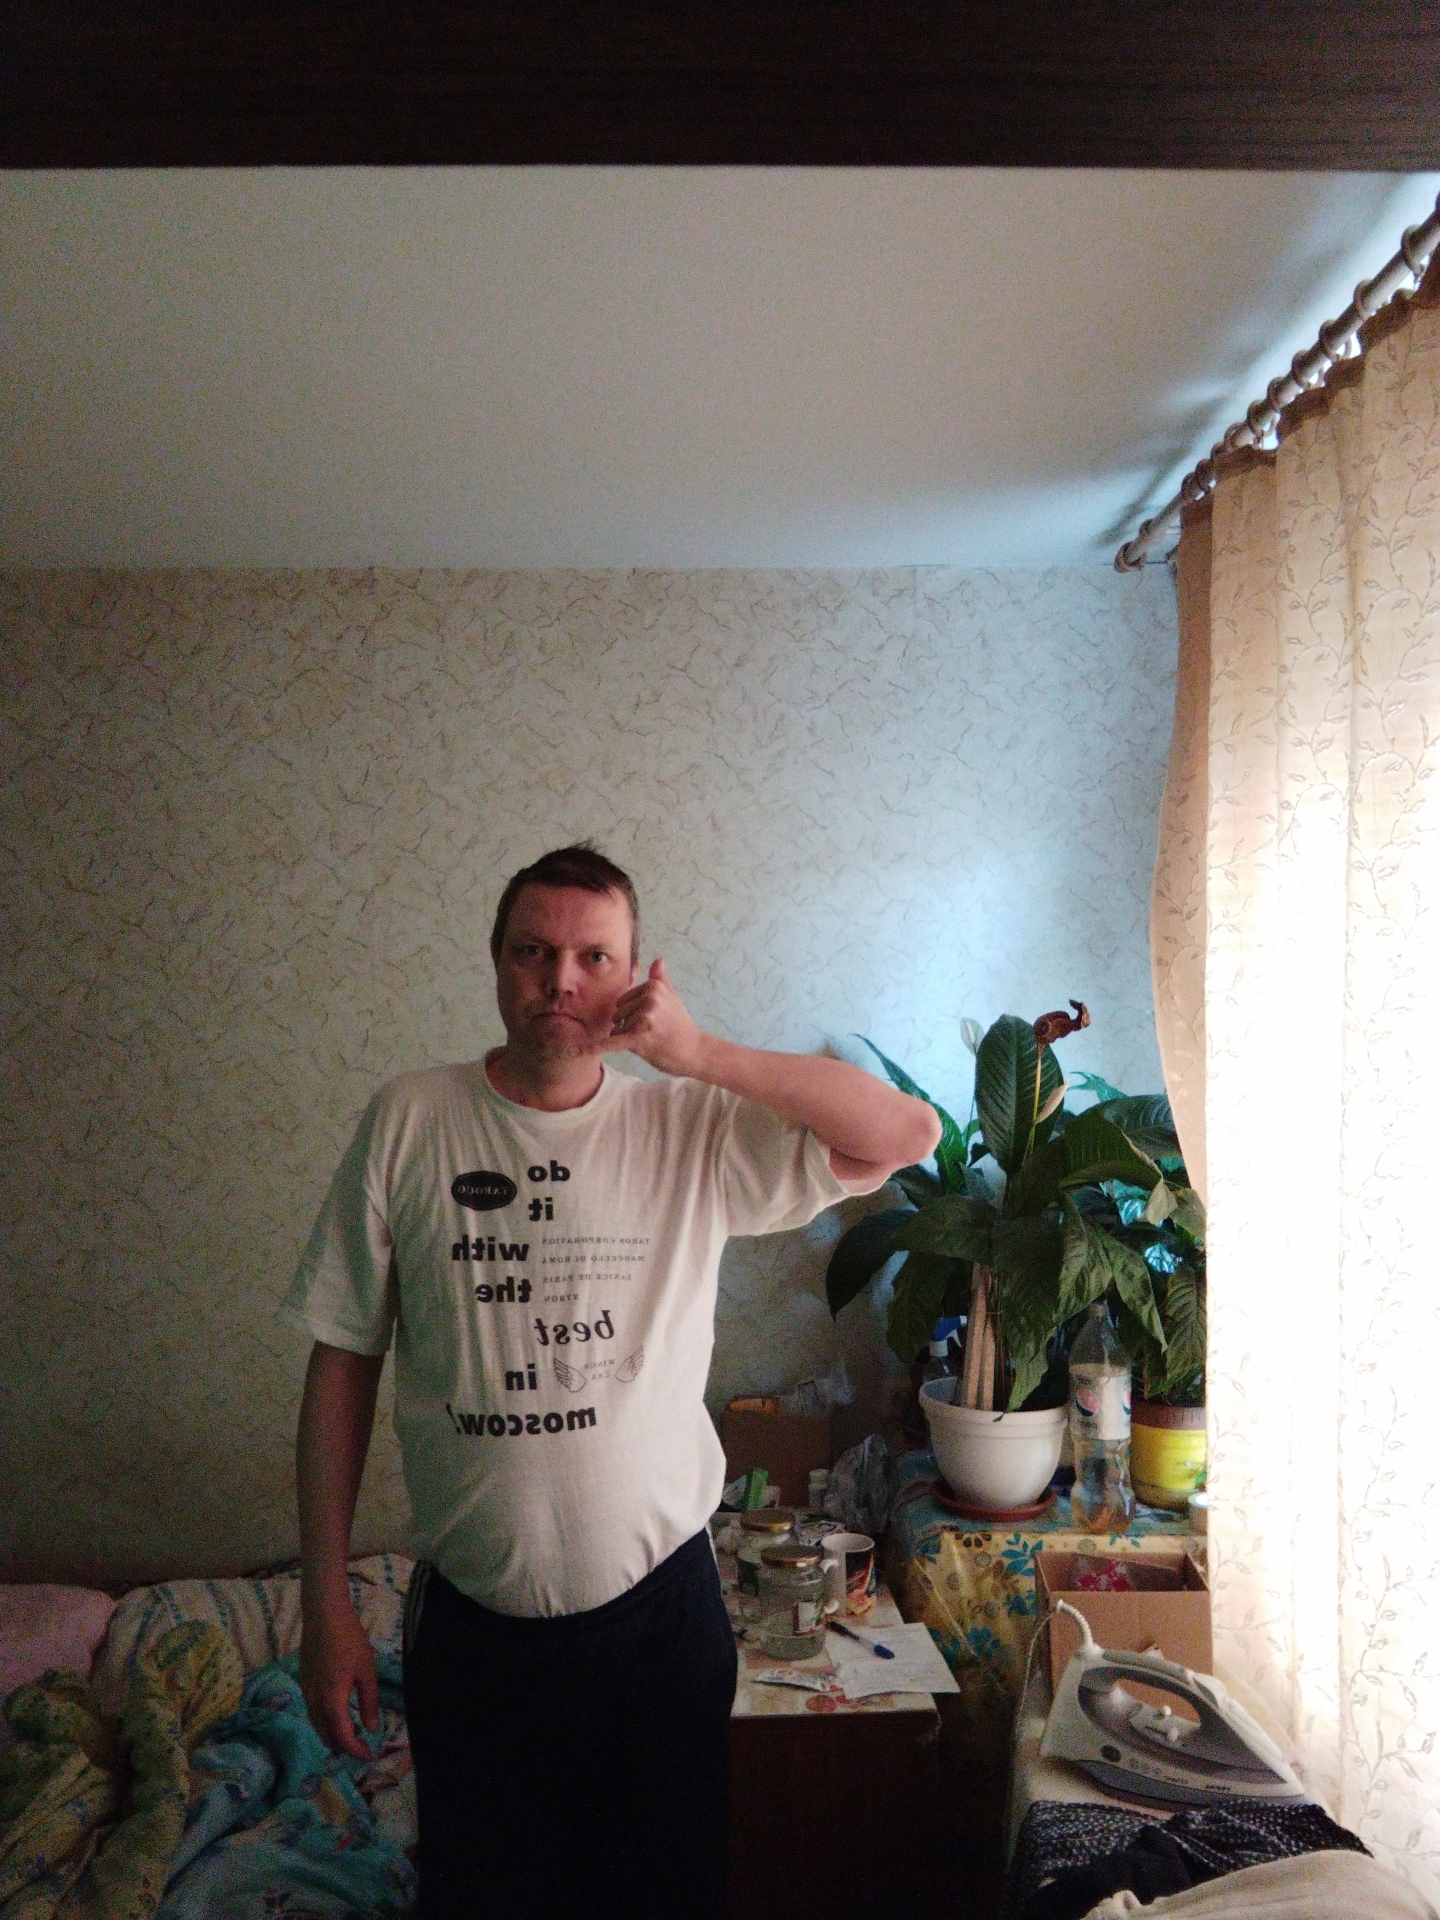
Label: noise